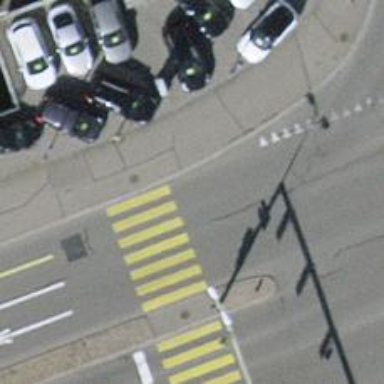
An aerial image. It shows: Crossing with traffic signals and central island.